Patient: sex M, age 64
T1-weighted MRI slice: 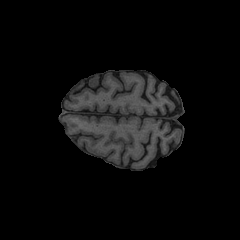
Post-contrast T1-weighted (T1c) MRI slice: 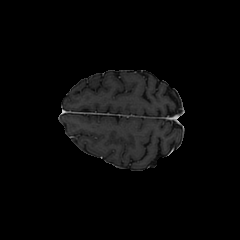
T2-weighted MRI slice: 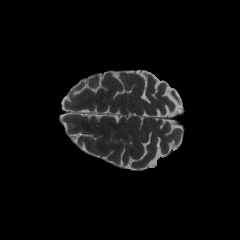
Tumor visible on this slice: no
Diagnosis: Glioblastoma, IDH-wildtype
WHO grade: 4